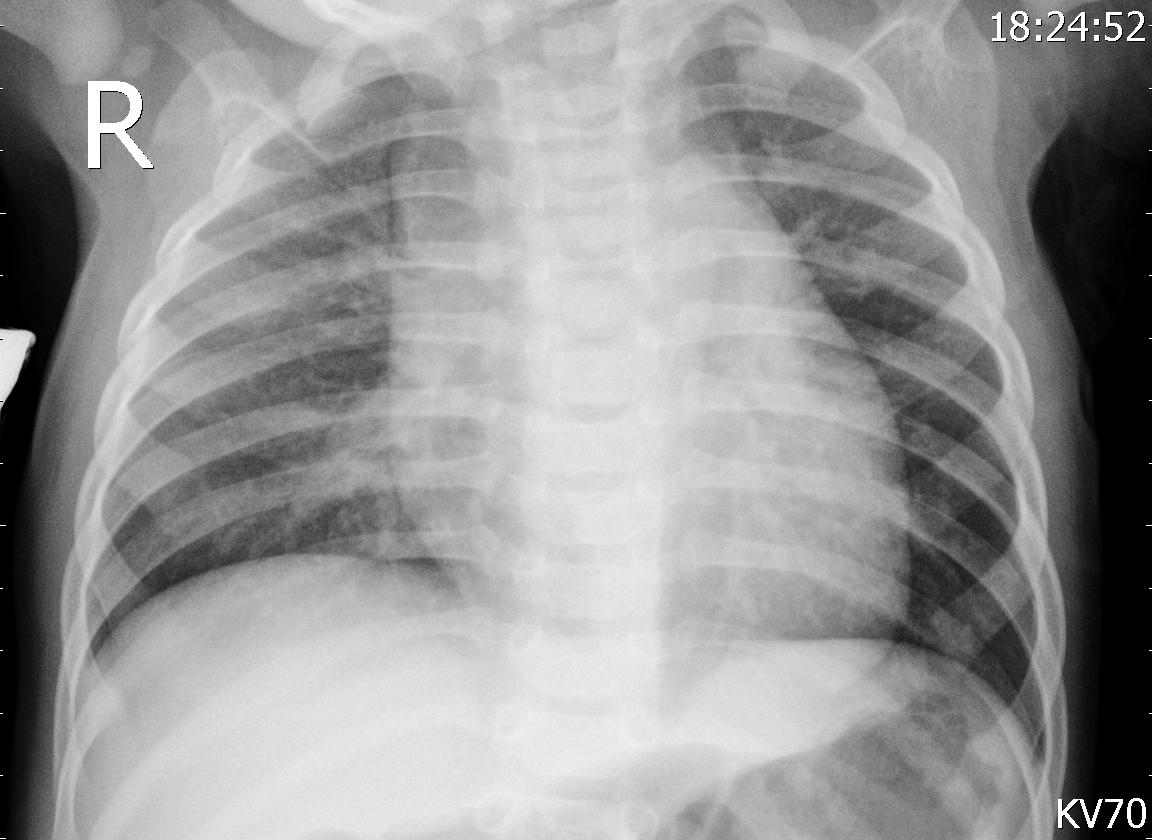
Diagnosis: PNEUMONIA